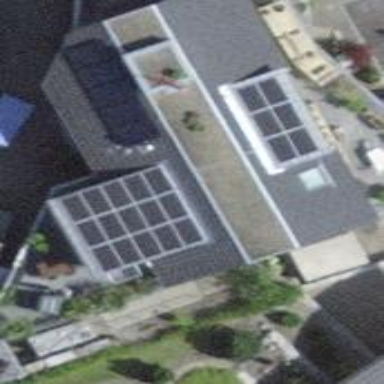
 consisting of solar photovoltaic panels."